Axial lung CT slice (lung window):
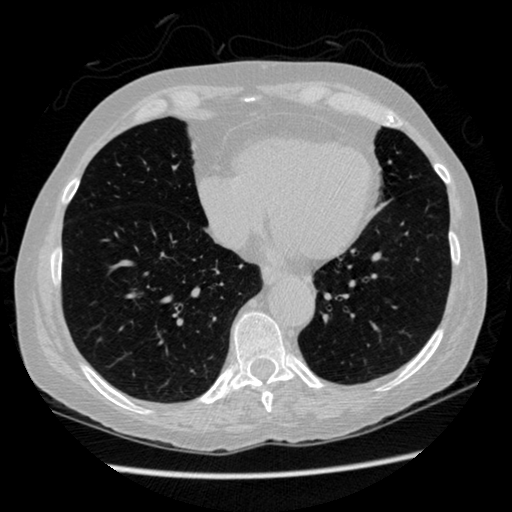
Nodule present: no